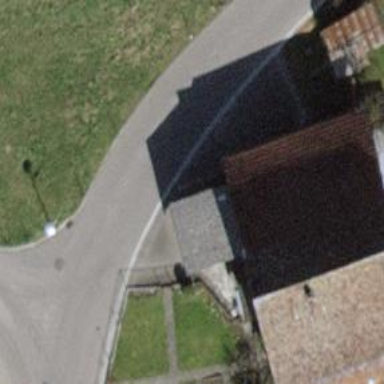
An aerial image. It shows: Smooth asphalt road in residential area.